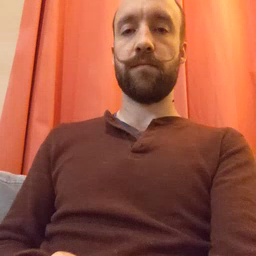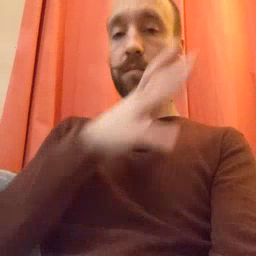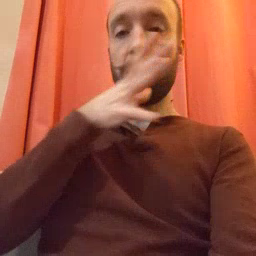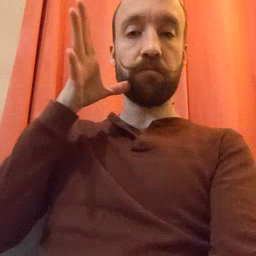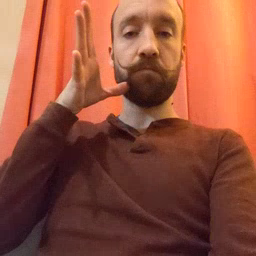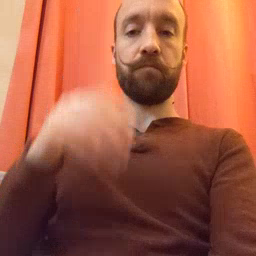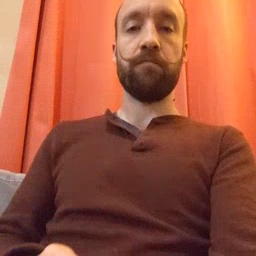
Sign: farm